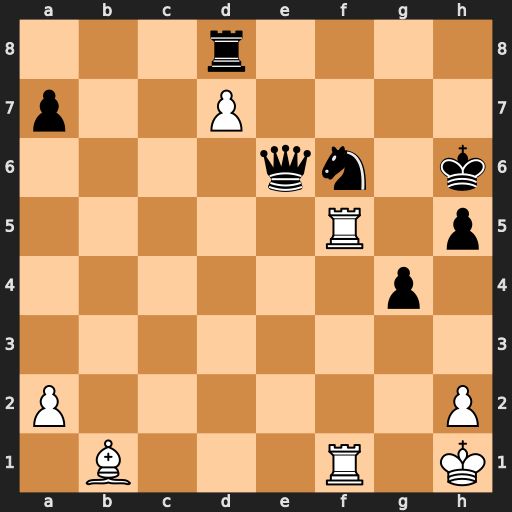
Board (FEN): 3r4/p2P4/4qn1k/5R1p/6p1/8/P6P/1B3R1K
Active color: w
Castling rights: -
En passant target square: -
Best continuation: Rxf6+ Qxf6 Rxf6+